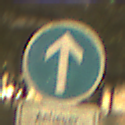
Verkehrszeichen: VorgeschriebeneFahrtrichtungGeradeaus
Zusatzzeichen unten: PersonengruppenFrei2
Umgebung: Outdoor, Urban
Tageszeit: Night
Wetter: Overcast
Licht: Artificial
Jahreszeit: NotSpecified
Kontrast: MediumContrast